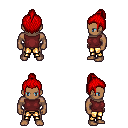
a pixel art fantasy rpg character, male body template, human, dark skin, maroon sleeveless shirt, gold greaves, red short topknot hairstyle, four views (front, back, left, right), 2x2 character sprite sheet, small pixel art, hard edges, no anti-aliasing